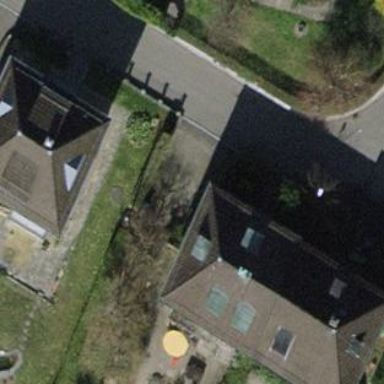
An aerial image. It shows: Semi-detached house.